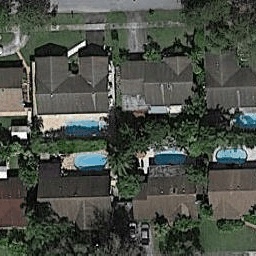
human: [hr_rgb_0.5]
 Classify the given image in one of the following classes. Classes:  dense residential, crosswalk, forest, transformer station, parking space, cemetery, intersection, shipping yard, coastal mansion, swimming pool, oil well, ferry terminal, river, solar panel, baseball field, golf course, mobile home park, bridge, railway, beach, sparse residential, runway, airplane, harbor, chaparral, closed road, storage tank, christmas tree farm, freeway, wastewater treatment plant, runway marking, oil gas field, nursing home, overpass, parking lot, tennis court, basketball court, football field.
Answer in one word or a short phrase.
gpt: dense residential